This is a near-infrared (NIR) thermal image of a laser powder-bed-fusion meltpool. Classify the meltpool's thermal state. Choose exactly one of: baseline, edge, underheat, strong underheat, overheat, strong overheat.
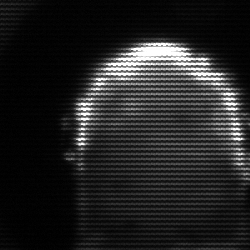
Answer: baseline